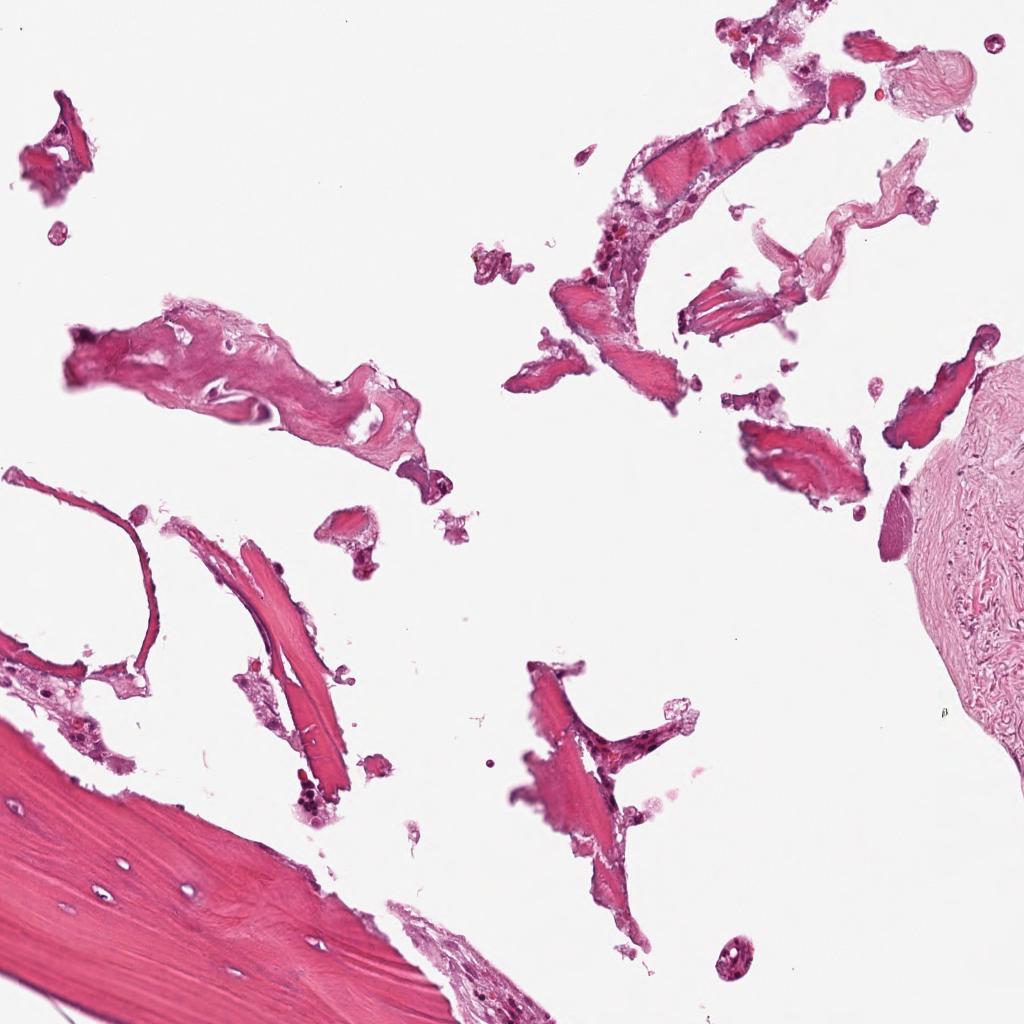
Label: Non-Tumor